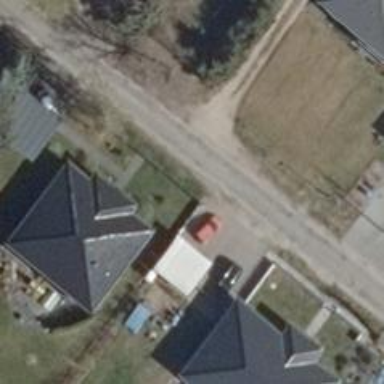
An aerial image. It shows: Gravel residential road.